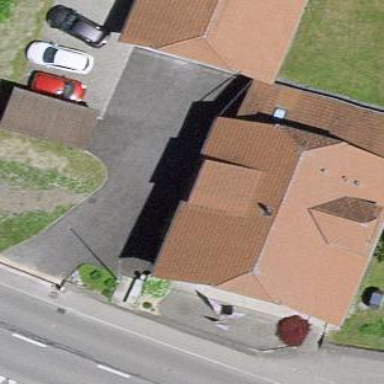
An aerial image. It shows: Residential building.